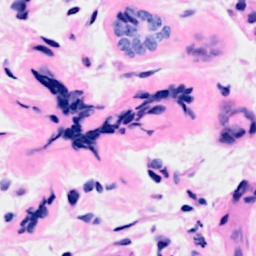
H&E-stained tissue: Breast